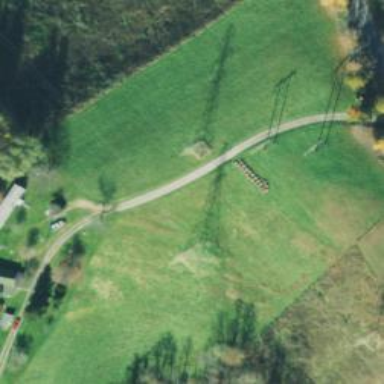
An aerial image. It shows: Lattice structure tower used for power transmission.